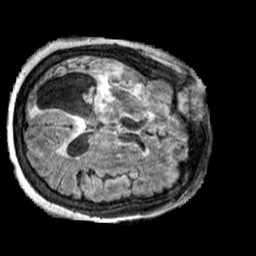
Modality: FLAIR
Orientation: axial
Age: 65
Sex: female
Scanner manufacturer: siemens
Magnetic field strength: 3 T
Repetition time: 5 s
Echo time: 0.387 s